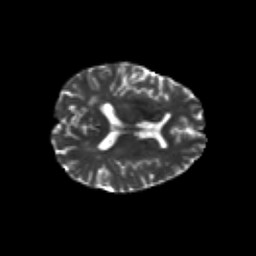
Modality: T2w
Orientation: axial
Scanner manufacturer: siemens
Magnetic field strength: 3 T
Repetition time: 6.8 s
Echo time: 0.093 s